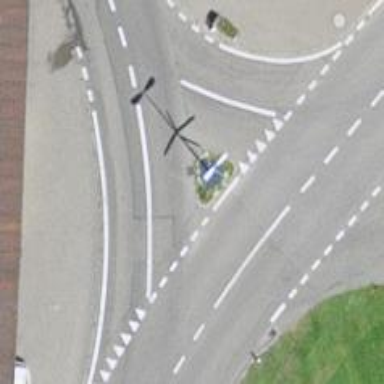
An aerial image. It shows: Tertiary road with asphalt surface and no sidewalks.